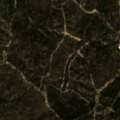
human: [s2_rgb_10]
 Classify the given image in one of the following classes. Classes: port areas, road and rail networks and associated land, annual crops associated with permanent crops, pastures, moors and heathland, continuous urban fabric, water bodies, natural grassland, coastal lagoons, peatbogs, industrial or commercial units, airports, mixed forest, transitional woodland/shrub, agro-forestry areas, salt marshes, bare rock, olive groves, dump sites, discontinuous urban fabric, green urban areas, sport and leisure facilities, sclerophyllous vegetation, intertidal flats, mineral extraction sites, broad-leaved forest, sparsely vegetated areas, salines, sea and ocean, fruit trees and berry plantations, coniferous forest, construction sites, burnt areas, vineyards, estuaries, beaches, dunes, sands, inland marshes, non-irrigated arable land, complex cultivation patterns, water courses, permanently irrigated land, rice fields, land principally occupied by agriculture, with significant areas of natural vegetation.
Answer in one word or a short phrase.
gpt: agro-forestry areas, broad-leaved forest, mixed forest